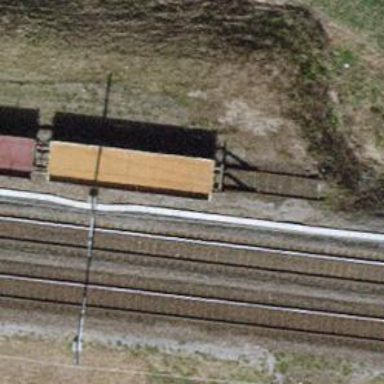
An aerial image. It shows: Railway buffer stop.